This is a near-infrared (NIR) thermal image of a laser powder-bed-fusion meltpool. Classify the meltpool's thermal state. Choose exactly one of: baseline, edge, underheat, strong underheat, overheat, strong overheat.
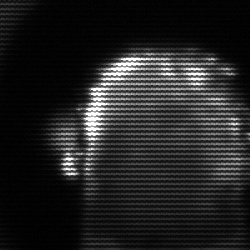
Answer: baseline